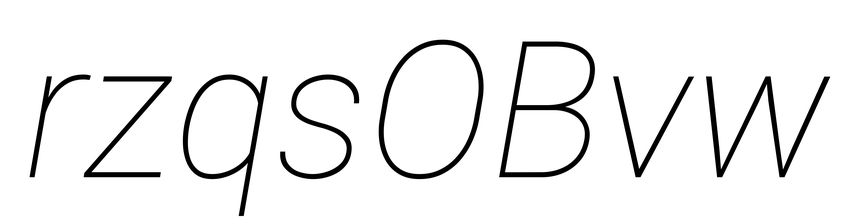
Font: Roboto-Italic_Thin_Italic